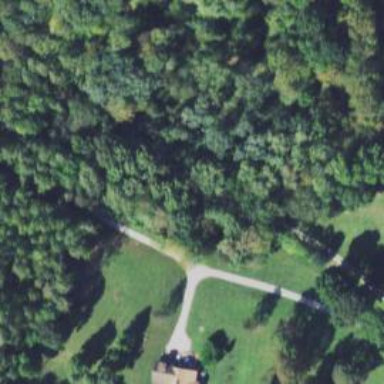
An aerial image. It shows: Driveway leading to service road.